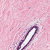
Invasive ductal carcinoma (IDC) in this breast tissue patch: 0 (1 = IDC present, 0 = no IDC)